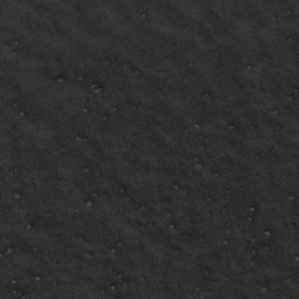
Label: frost